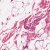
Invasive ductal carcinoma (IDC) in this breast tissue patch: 0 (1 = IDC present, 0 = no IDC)